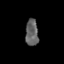
Tissue: skin
Cell type: Epithelial cells
Senescence score: 0.2406
Nuclear area (px): 329
Mean DAPI intensity: 99.365